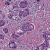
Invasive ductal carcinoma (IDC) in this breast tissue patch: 0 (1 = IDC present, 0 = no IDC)